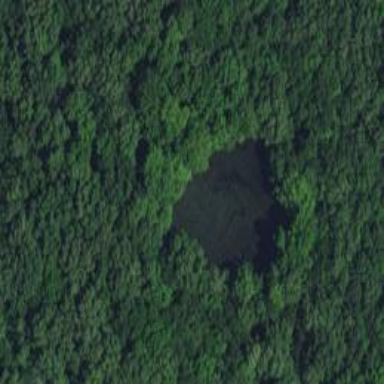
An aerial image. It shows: Pond surrounded by natural water.